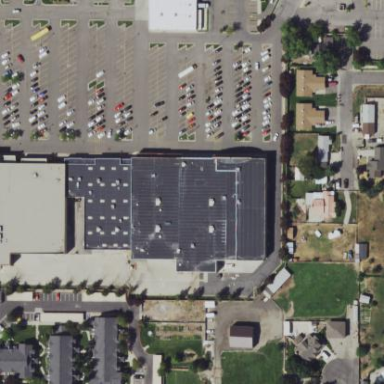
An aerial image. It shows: Retail building with fitness center on the premises.